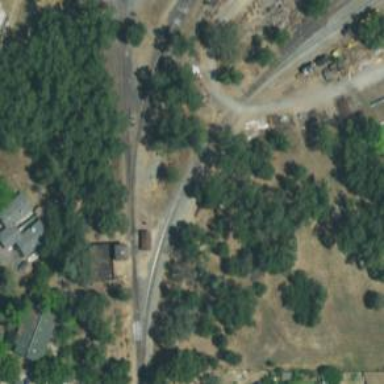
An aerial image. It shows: Preserved railway spur track.